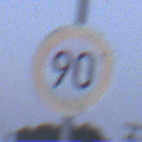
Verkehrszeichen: Geschwindigkeit90
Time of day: SunriseSunset
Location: Outdoor (Suburban)
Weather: PartlyCloudy
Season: NotSpecified
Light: Natural